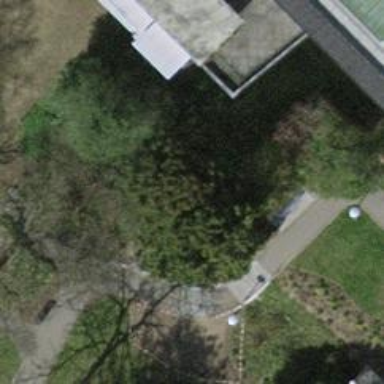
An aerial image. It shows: Bench.